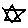
Label: star